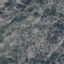
Land use / land cover: HerbaceousVegetation